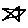
Label: star